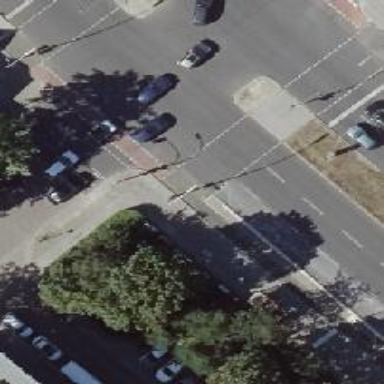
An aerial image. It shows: Asphalt footway with marked crossing equipped with traffic signals.